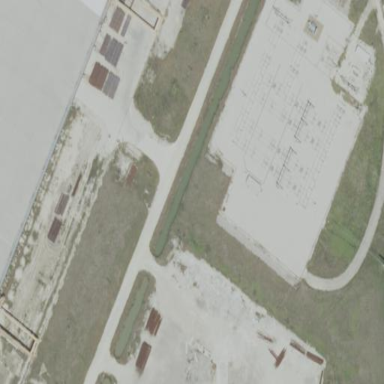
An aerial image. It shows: Industrial power substation surrounded by fence.